Interaction volume radius: 5 \u00c5
Interaction volume height: 15 \u00c5
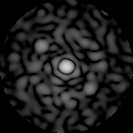
Disorder parameter: 0.8541